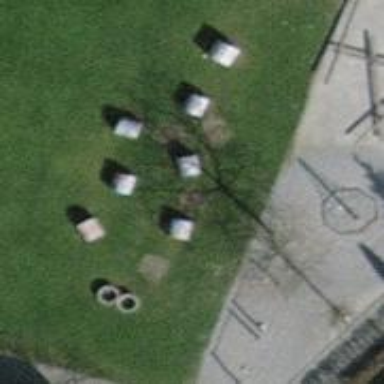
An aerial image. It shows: Playground featuring tunnel tube for children to play in.